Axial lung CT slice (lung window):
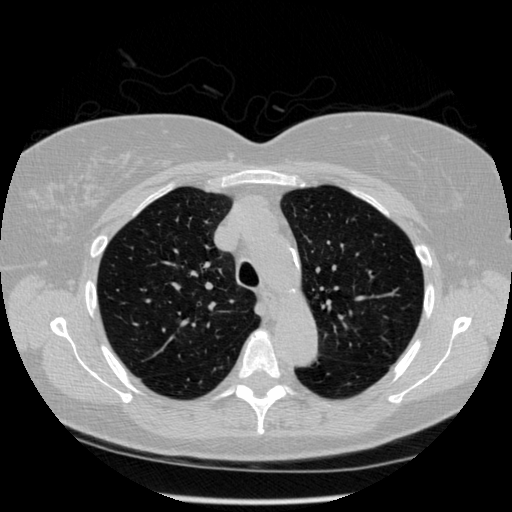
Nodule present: no